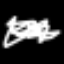
Label: squiggle